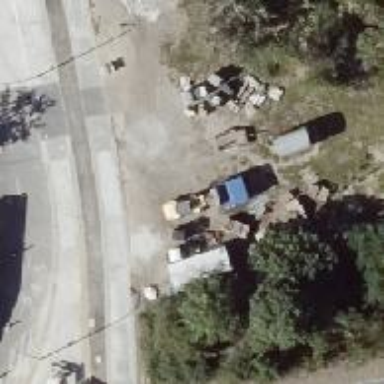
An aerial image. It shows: Car rental facility.